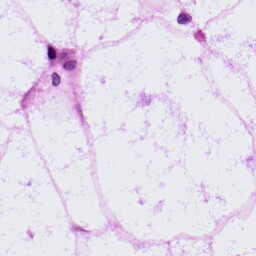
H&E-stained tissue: LymphNode